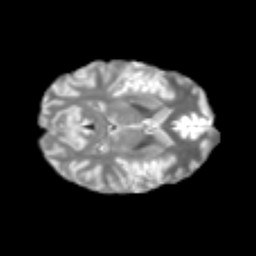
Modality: T2w
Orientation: axial
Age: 25
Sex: female
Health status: healthy
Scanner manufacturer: philips
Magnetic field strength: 3 T
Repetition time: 10.015 s
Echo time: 0.07044 s